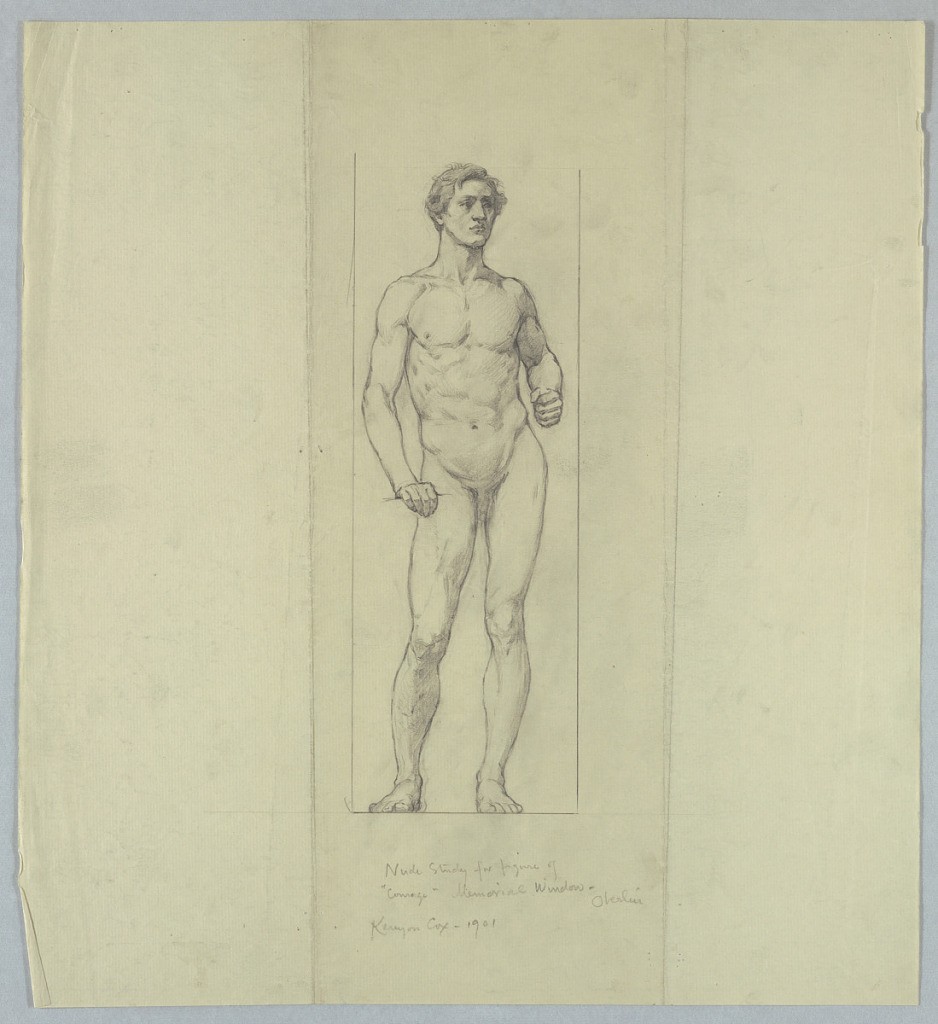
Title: Nude Study for Figure of "Courage," Memorial Window to Jacob Dolson Cox, Oberlin College
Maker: Kenyon Cox, American, 1856–1919
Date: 1901
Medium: Graphite on cream laid paper
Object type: Drawing
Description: Standing nude male figure, with right hand resting on a surface at waist-height and left hand raised, possibly holding a staff, not indicated.